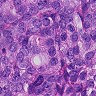
Metastatic tissue present: yes